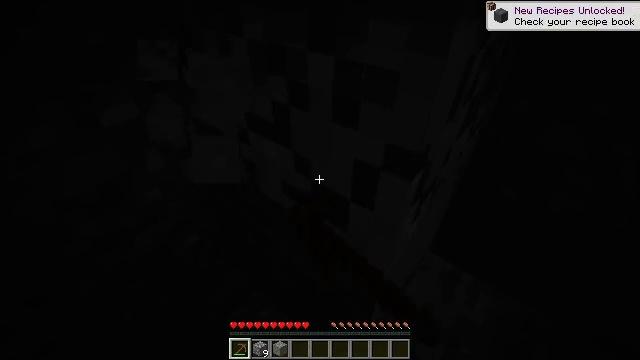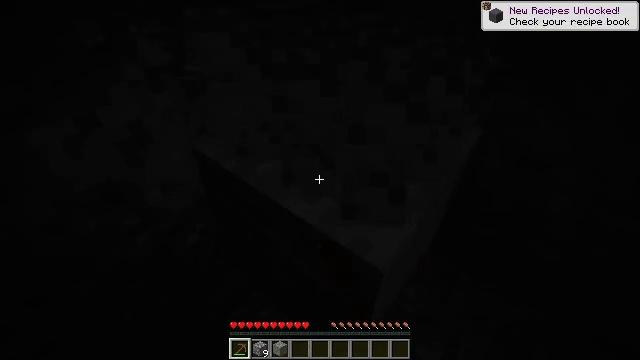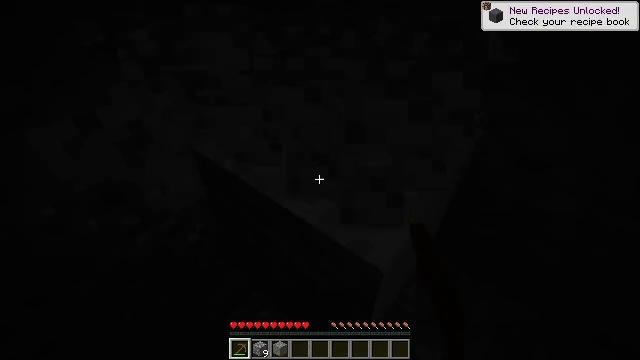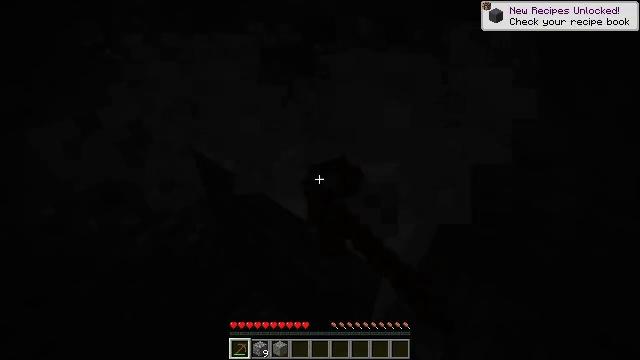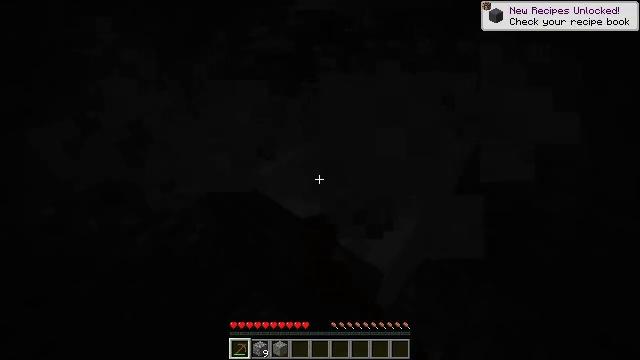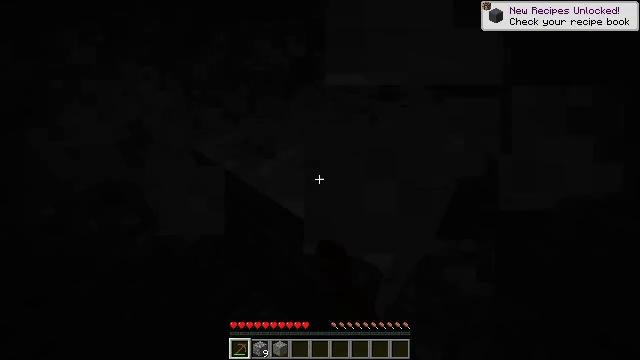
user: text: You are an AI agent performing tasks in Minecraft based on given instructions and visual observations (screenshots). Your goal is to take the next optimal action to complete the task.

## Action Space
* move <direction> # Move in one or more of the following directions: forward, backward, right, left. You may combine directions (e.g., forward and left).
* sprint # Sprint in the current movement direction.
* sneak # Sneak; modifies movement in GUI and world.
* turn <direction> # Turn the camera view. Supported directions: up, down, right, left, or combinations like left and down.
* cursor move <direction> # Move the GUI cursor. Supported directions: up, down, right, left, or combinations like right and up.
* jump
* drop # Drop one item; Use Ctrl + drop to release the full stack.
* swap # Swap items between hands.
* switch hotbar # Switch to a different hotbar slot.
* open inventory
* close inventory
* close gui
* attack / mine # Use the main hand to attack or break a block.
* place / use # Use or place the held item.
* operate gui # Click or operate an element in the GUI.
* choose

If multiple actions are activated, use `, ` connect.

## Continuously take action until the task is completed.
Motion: motion action
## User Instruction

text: Mine gravel from the ground.
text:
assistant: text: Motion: attack / mine
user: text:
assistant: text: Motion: attack / mine
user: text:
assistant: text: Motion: attack / mine
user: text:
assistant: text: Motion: attack / mine
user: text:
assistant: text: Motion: attack / mine
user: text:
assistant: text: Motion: attack / mine